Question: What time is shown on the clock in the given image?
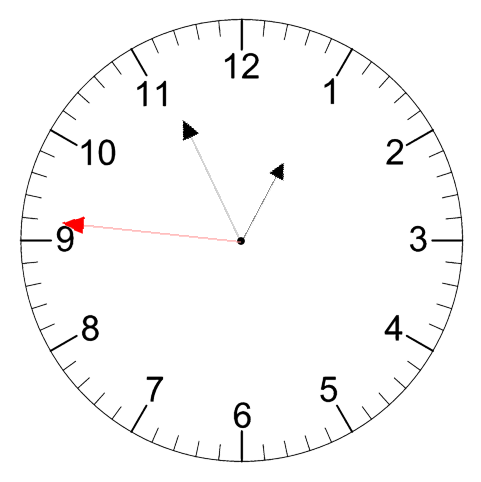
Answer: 12:55:46